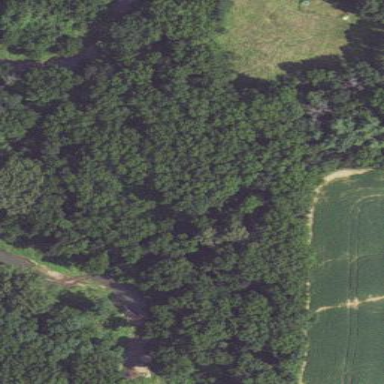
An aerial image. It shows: Serene woodland landscape.